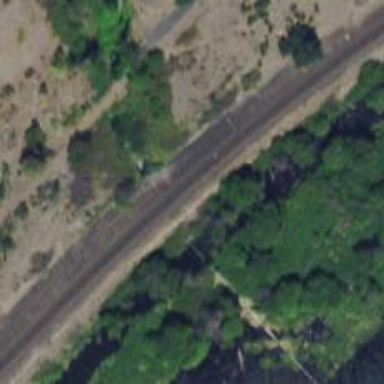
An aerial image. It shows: Railway track.